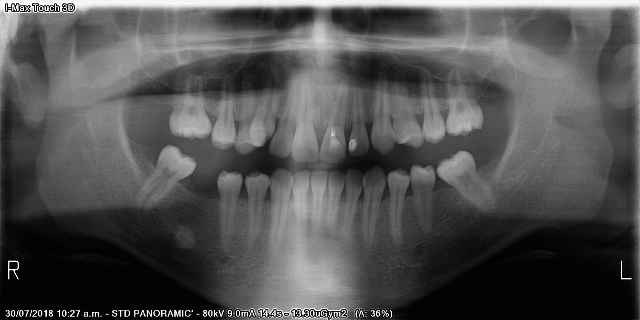
adult